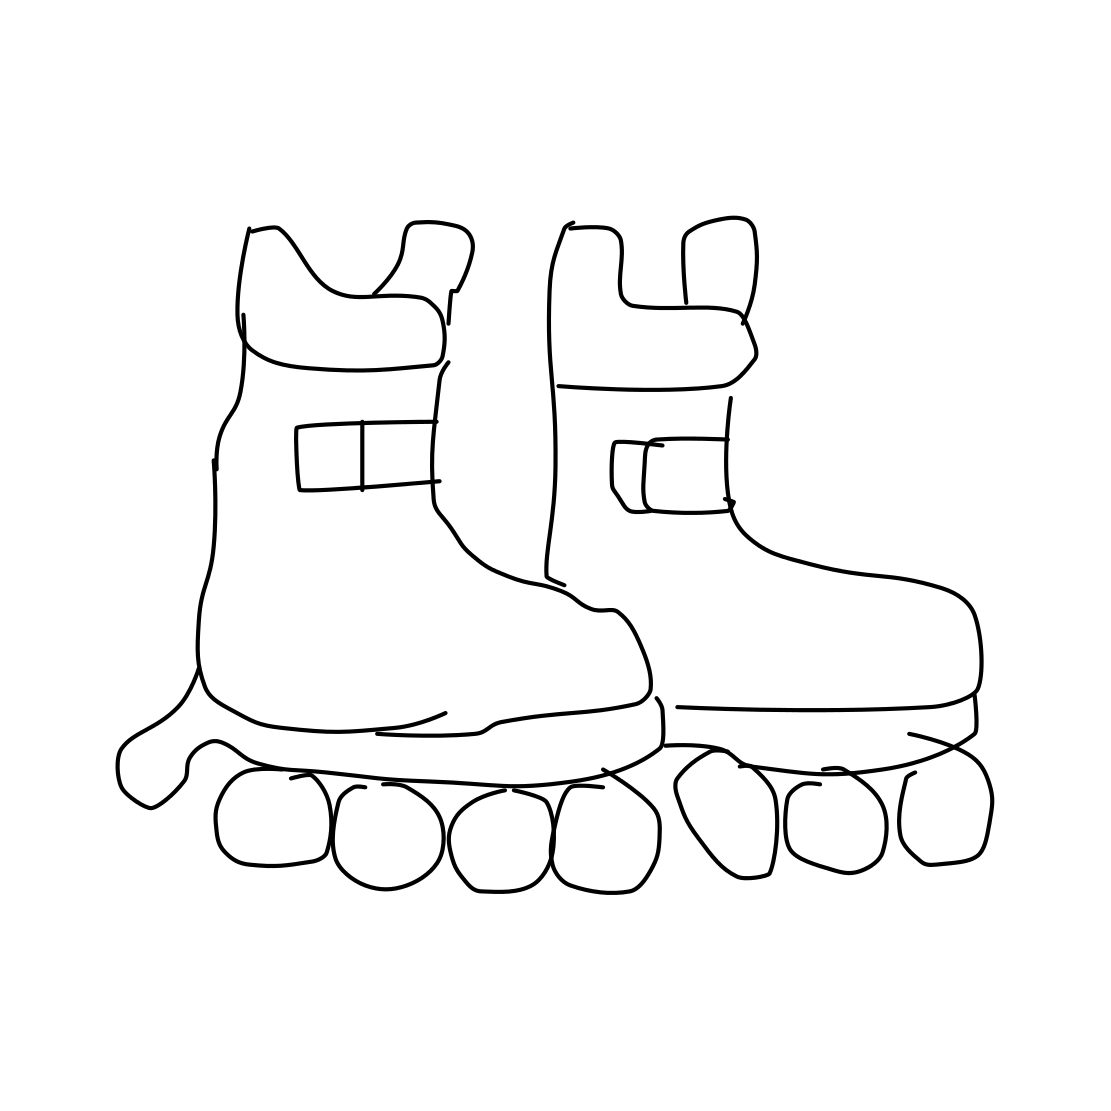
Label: rollerblades